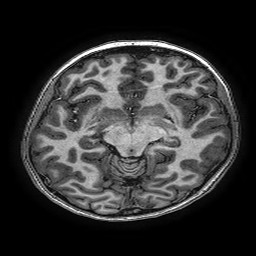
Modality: T1w
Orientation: coronal
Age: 14
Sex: female
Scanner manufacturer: ge
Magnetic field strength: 3 T
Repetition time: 0.00766 s
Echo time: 0.003476 s